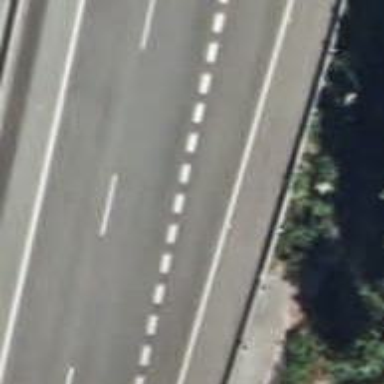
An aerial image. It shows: Motorway junction.